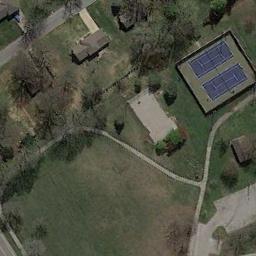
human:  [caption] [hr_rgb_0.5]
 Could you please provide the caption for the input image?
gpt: The tennis court is on the grass next to some trees .

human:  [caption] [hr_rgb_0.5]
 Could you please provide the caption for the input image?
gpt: Many trees are near the tennis courts .

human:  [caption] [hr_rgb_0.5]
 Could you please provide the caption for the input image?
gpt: A row of trees is planted around the tennis court .

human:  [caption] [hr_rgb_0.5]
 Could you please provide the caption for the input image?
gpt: Tennis court on lawn behind residential area .

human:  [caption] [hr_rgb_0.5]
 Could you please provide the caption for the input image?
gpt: The tennis courts are on a green meadow with some withered trees .